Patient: sex F, age 71
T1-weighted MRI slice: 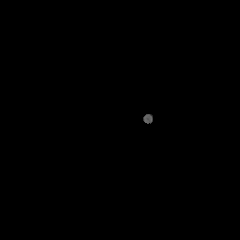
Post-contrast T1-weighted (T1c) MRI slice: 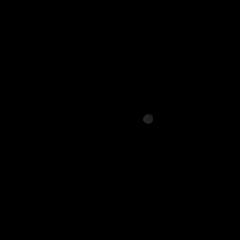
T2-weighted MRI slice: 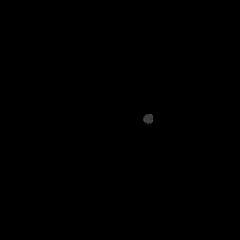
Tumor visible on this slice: no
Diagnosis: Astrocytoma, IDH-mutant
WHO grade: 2